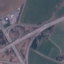
Label: Highway